Field crop: tomato
Growth stage: 1
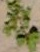
Species: portulaca